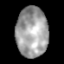
Tissue: lung
Cell type: Epithelial cells
Senescence score: 0.2242
Nuclear area (px): 1558
Mean DAPI intensity: 159.907